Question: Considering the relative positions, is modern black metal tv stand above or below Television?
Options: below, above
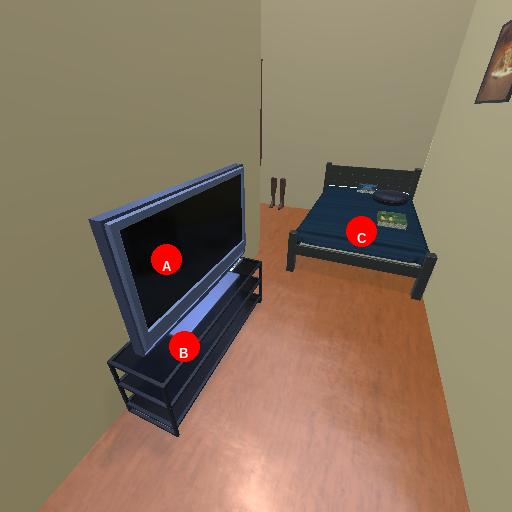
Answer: below